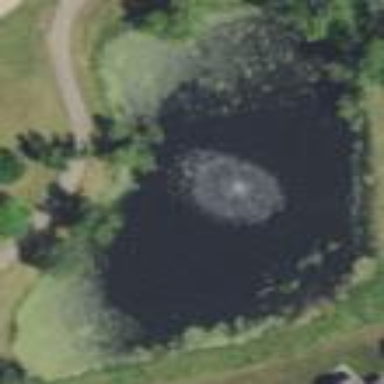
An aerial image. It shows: Water hazard in golf course. The hazard is natural water feature.